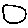
Label: circle